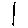
Label: line